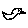
Label: bird